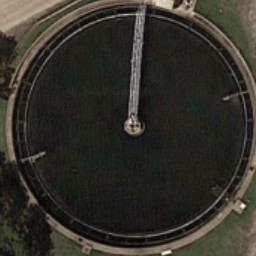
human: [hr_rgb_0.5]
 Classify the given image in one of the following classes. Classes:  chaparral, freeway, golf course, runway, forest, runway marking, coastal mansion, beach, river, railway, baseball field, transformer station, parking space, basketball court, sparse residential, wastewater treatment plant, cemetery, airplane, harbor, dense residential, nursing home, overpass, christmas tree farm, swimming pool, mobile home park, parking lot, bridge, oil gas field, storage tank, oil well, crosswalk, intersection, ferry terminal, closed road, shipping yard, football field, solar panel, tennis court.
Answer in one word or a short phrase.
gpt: wastewater treatment plant